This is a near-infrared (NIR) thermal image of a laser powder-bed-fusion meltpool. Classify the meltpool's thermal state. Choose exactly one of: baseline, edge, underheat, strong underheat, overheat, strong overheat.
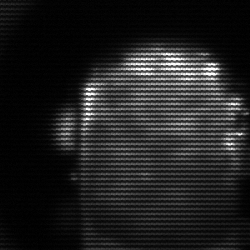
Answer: baseline